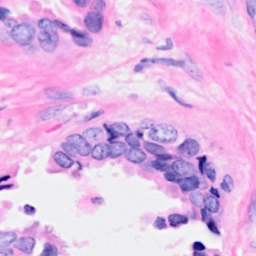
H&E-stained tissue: Breast